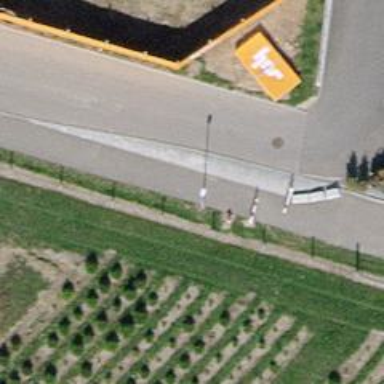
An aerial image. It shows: Cycle barrier.